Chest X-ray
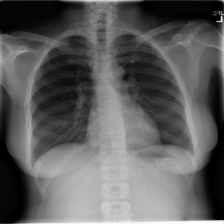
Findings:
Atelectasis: negative
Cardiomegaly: negative
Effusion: negative
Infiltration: negative
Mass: negative
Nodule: negative
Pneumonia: negative
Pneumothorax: negative
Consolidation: negative
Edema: negative
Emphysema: negative
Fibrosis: negative
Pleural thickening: negative
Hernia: negative